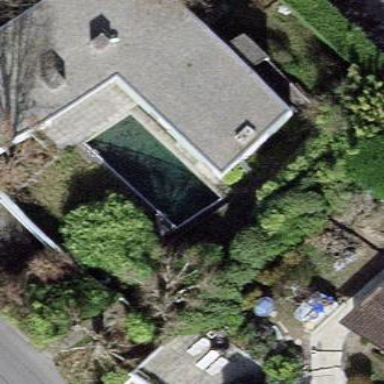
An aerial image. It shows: Swimming pool located in leisure land.